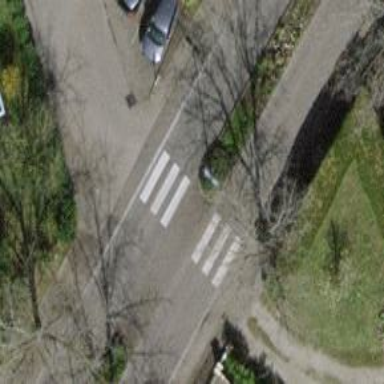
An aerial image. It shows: Zebra crossing with pedestrian island.